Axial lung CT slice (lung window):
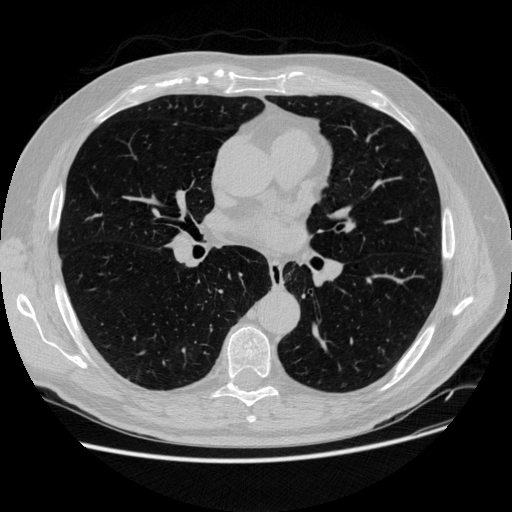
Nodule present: no